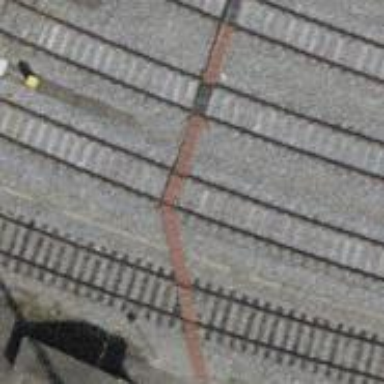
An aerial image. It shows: Rail yard with electrified tracks. The railway has single track with contact line. There is beam retarder on the railway.